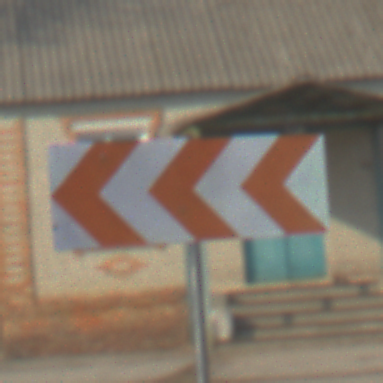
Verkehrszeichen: RichtungstafelnInKurvenGrossRechts
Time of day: MorningAfternoon
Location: Outdoor (Suburban)
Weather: PartlyCloudy
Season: NotSpecified
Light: Natural